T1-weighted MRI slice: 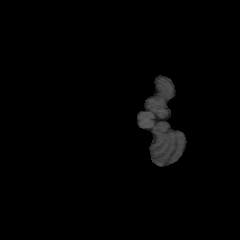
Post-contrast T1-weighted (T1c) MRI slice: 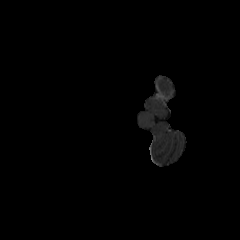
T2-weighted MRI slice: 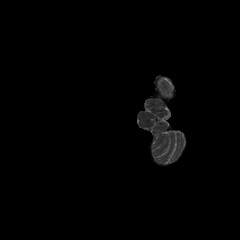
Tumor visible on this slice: no